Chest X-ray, PA view. Patient: 50 years old, sex F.
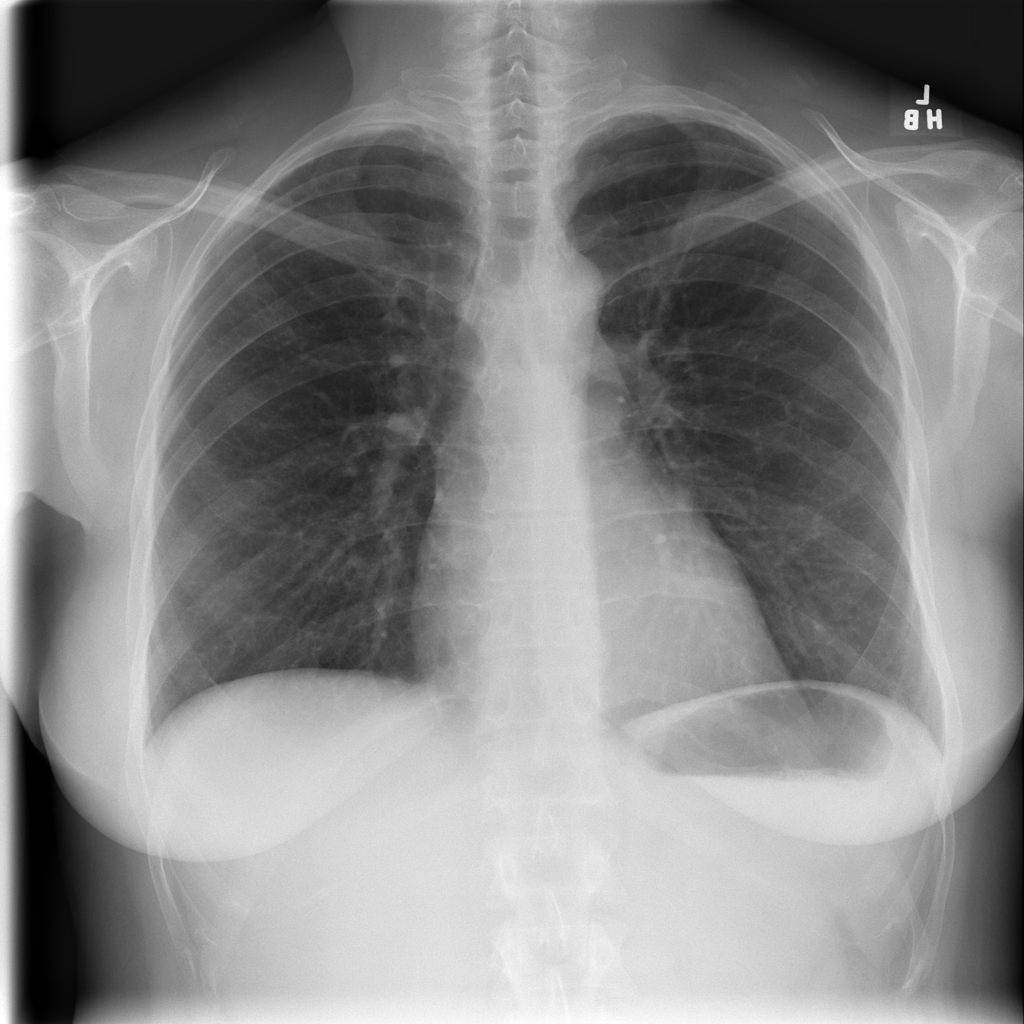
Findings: No Finding